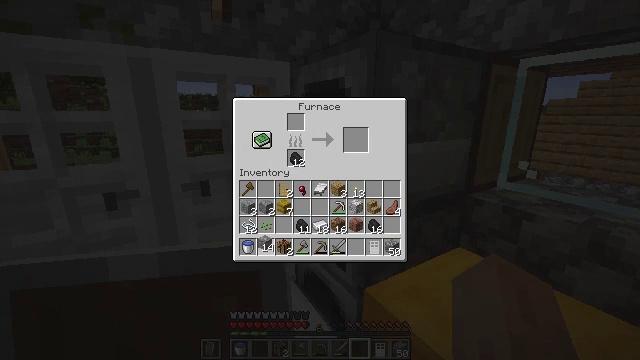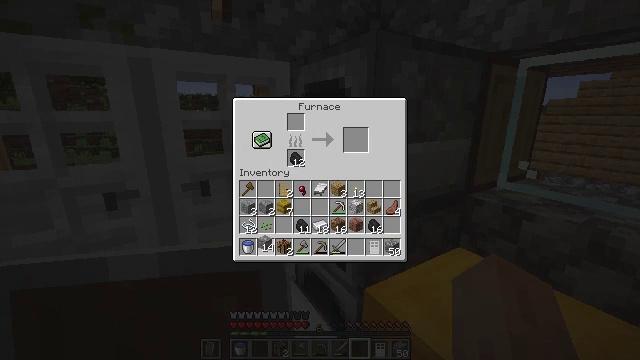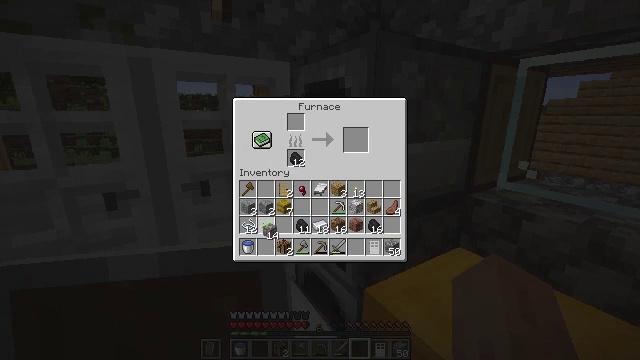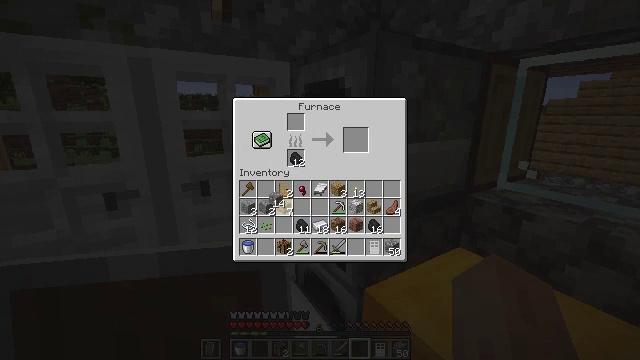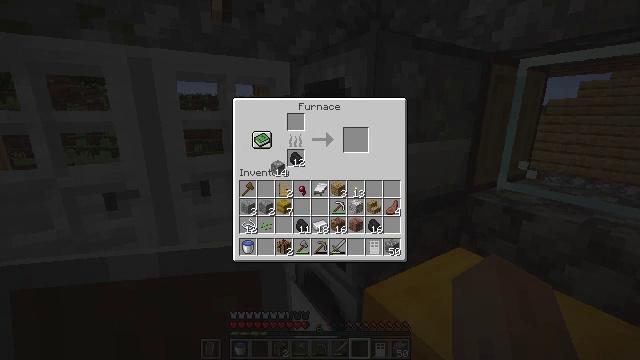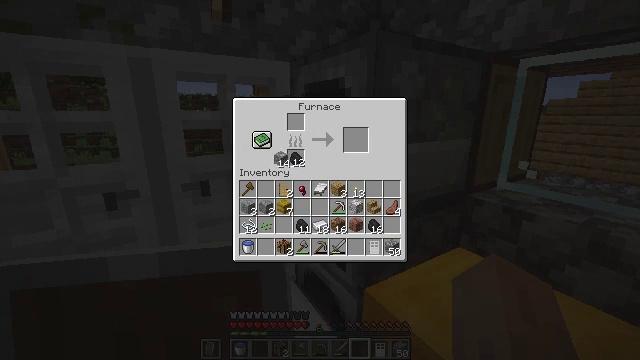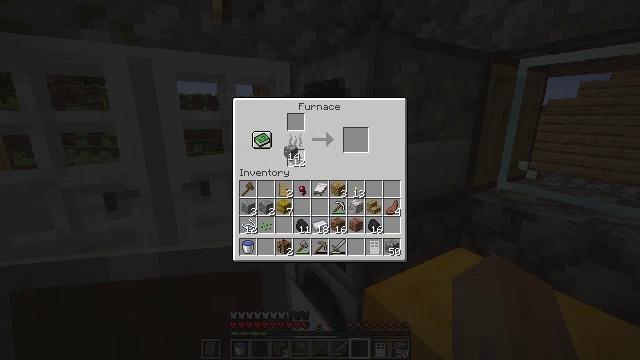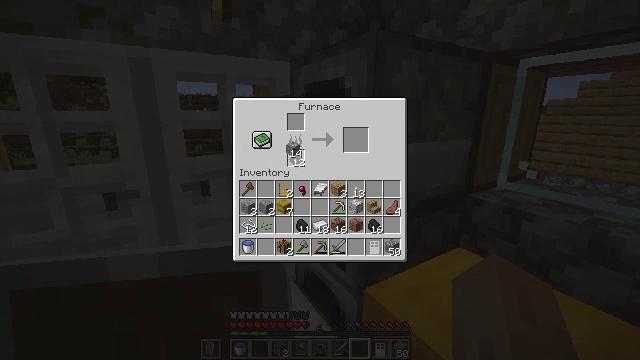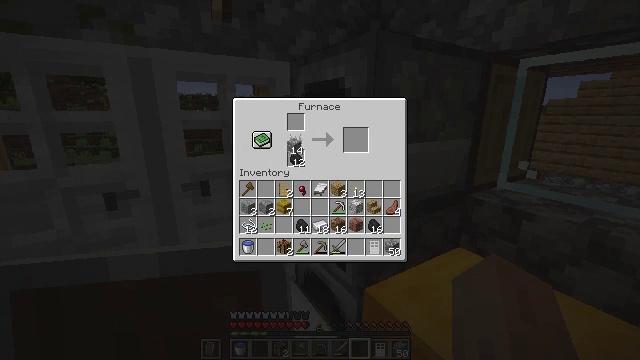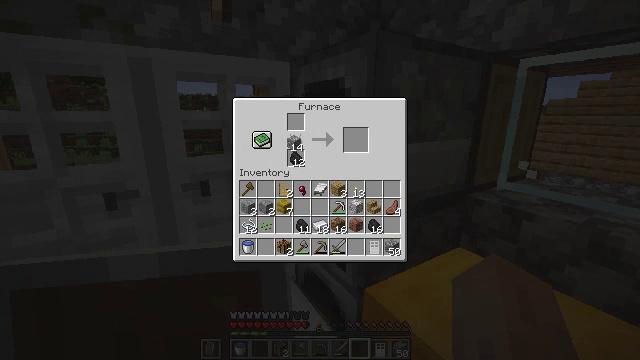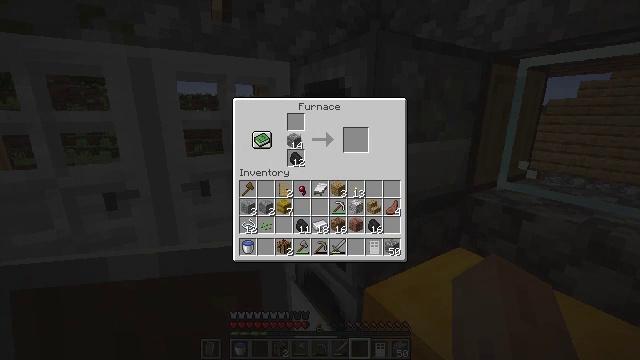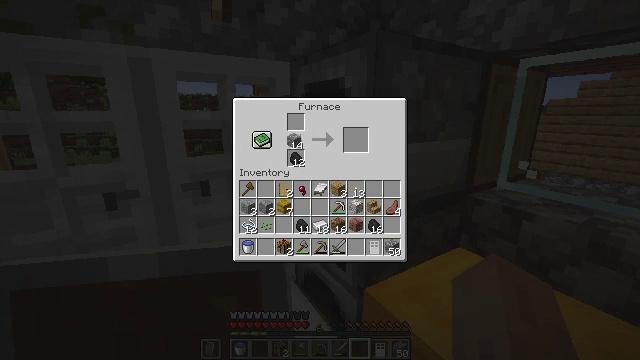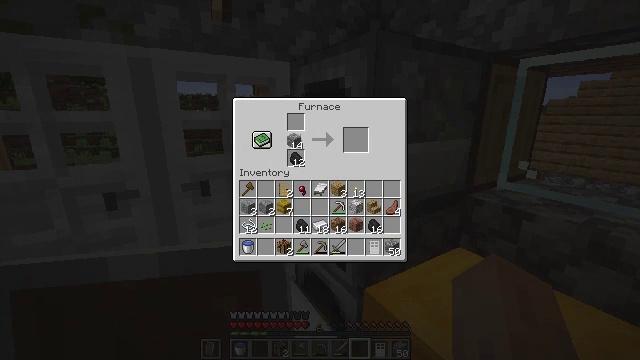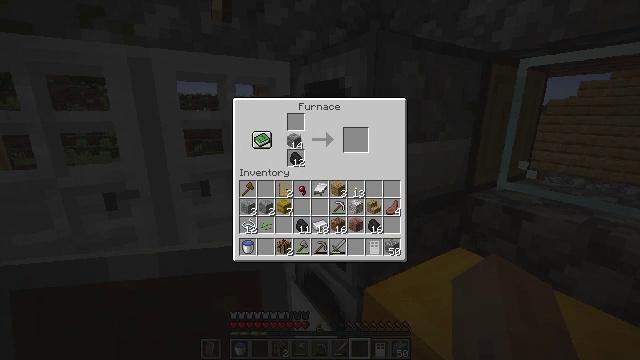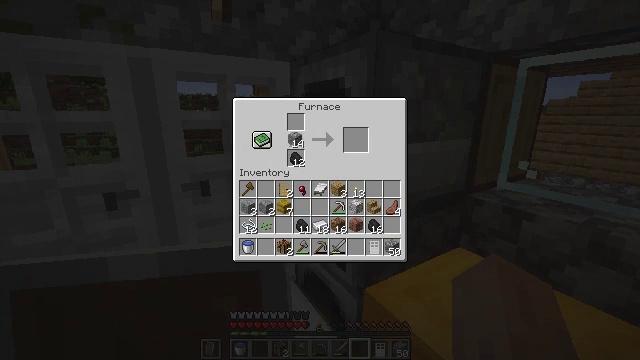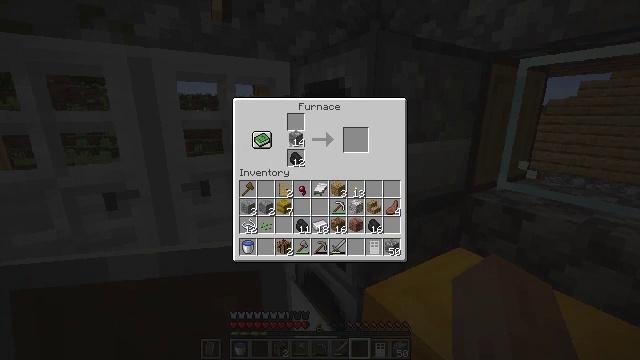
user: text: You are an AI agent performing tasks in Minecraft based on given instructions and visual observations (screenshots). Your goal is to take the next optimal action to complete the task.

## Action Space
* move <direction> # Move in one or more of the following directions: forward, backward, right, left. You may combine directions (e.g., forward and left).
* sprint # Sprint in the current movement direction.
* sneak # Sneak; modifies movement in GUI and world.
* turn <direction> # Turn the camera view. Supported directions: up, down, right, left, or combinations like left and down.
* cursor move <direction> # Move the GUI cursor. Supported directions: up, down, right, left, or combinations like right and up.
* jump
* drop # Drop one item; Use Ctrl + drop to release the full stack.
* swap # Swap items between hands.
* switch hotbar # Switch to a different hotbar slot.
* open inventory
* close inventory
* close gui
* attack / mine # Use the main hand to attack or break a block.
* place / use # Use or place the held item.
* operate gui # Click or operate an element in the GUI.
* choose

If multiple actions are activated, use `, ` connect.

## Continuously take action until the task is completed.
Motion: motion action
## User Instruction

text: Get a loom by crafting with wooden planks and string.
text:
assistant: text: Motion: attack / mine
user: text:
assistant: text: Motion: turn up, attack / mine
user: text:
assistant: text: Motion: turn up
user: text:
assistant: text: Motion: turn up
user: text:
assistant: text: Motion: turn up
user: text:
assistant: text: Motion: turn right and up
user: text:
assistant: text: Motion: no_op
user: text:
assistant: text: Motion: no_op
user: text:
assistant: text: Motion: no_op
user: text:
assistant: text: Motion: no_op
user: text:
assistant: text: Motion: no_op
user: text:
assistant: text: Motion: no_op
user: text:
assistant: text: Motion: no_op
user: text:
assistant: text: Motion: no_op
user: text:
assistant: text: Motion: no_op
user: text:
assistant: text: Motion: no_op
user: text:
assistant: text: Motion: no_op
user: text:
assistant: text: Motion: no_op
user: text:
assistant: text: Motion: no_op
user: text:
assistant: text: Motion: no_op
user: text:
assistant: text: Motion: no_op
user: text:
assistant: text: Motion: no_op
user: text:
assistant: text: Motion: no_op
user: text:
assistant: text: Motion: no_op
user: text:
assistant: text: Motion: no_op
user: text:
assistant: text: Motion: attack / mine
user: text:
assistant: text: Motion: attack / mine
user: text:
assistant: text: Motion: attack / mine
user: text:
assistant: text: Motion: no_op
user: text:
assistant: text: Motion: no_op